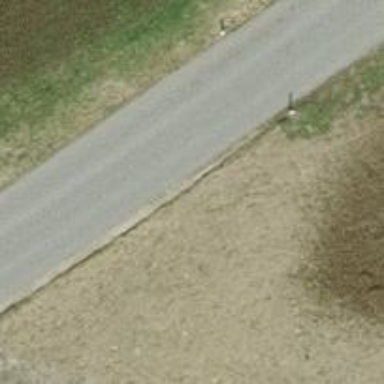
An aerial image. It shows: Tertiary road with asphalt surface.